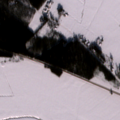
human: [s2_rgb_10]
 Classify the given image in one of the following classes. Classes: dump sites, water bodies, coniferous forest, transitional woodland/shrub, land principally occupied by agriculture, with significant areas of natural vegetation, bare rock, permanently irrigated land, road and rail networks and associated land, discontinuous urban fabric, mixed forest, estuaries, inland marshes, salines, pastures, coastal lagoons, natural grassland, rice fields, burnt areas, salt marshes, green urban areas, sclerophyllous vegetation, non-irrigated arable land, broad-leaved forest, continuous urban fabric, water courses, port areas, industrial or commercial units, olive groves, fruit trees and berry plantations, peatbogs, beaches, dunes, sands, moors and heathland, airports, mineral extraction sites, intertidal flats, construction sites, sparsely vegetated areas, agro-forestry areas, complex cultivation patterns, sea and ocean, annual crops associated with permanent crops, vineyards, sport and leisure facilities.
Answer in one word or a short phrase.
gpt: non-irrigated arable land, coniferous forest, mixed forest